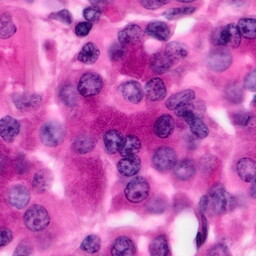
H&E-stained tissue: Pancreatic